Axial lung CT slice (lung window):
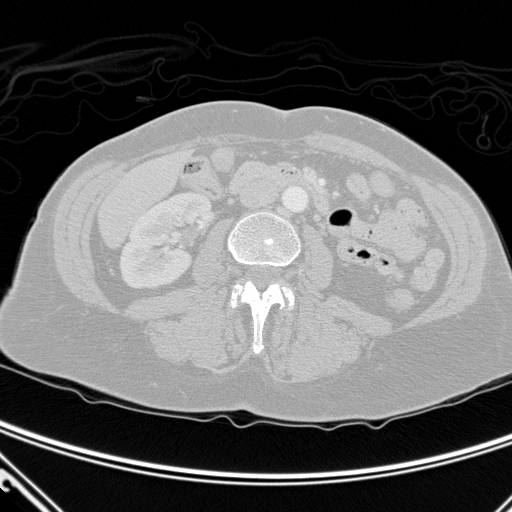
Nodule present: no